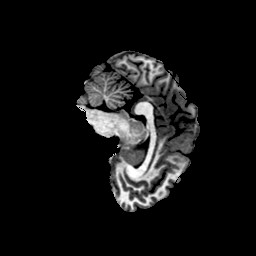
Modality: T1w
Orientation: sagittal
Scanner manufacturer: ge
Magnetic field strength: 3 T
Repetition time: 0.00766 s
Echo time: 0.003476 s